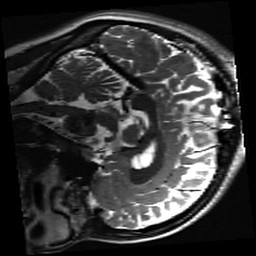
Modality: inplaneT2
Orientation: sagittal